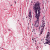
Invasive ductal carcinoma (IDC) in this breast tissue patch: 0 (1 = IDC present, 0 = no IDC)